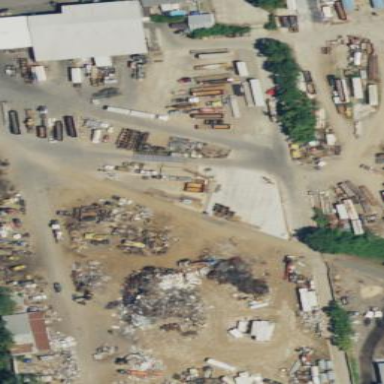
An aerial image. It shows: Industrial area with recycling center.